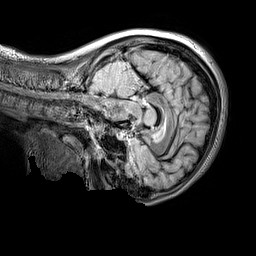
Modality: FLAIR
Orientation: sagittal
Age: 12
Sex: female
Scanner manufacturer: siemens
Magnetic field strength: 3 T
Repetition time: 5 s
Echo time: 0.388 s